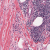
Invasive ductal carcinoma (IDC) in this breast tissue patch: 1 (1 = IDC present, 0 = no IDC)